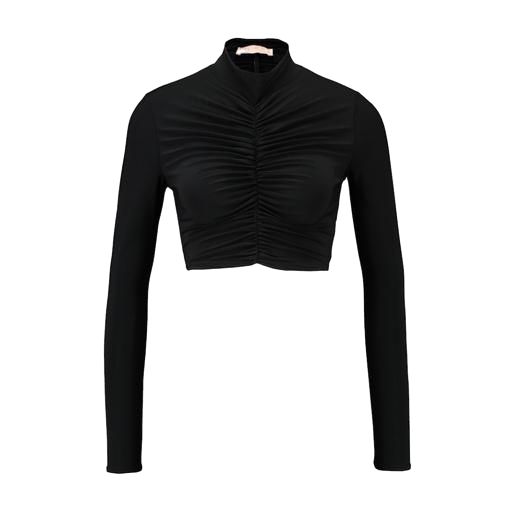
black long-sleeve crop top, high-neck ruched top, black abigail twist front crop top, white background